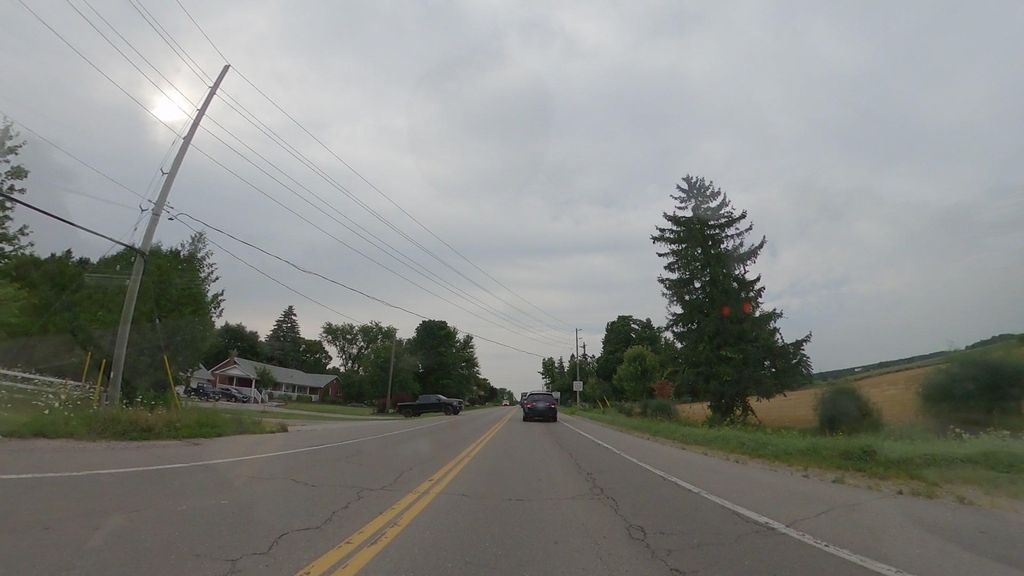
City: kitchener-waterloo